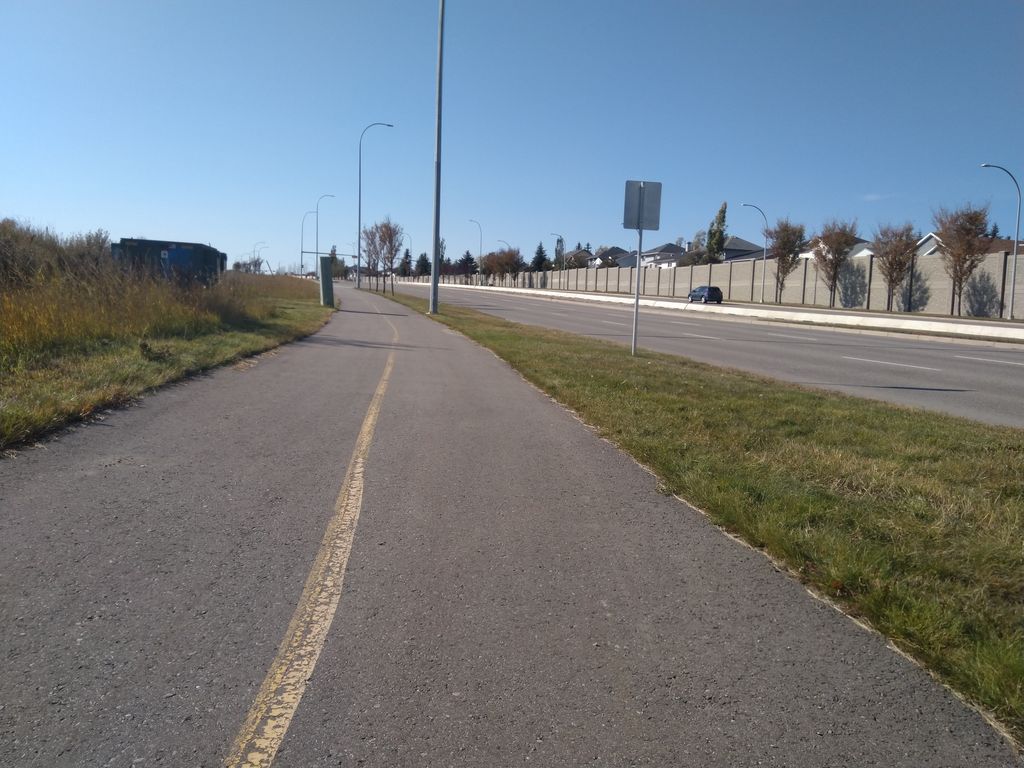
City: calgary